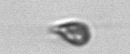
Label: Cryptophyta